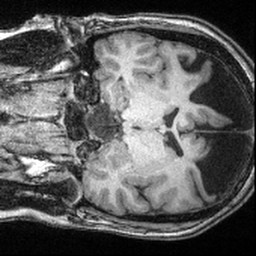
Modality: T1w
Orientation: coronal
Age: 13
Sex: male
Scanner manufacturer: siemens
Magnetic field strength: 3 T
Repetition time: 2.4 s
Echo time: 0.00374 s